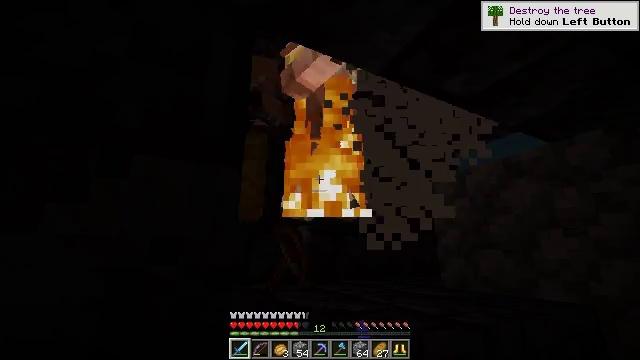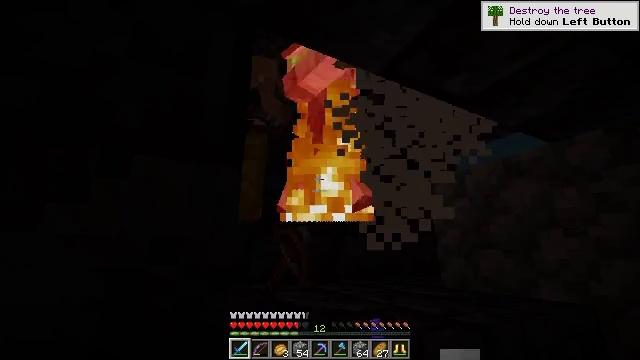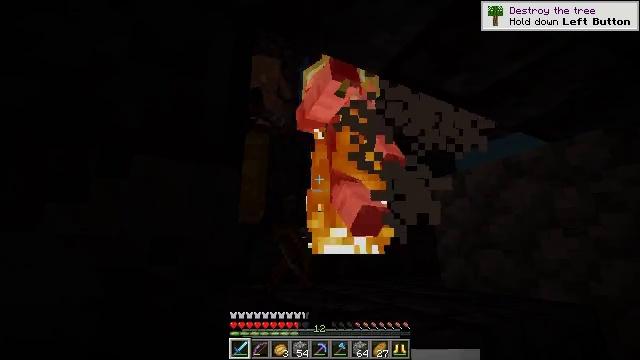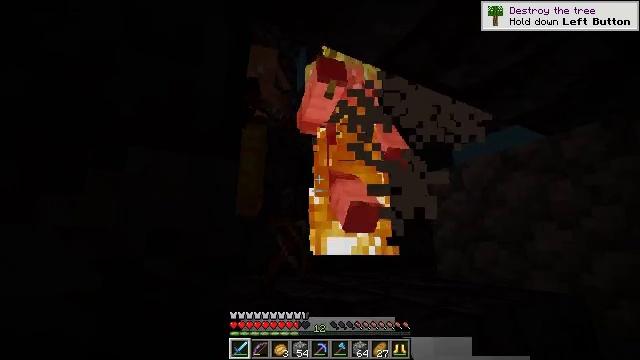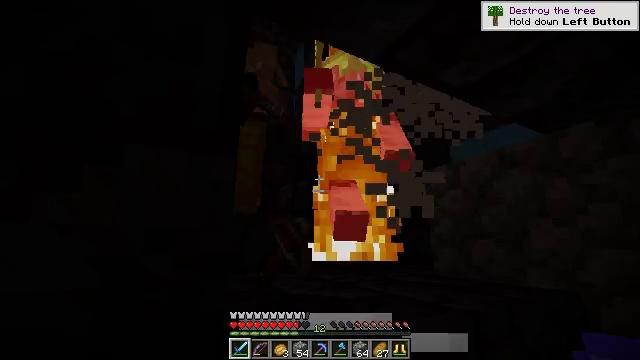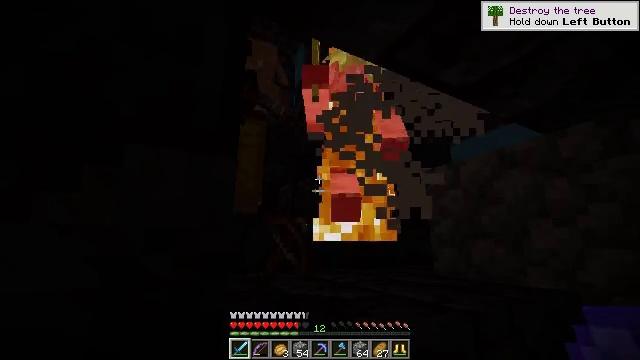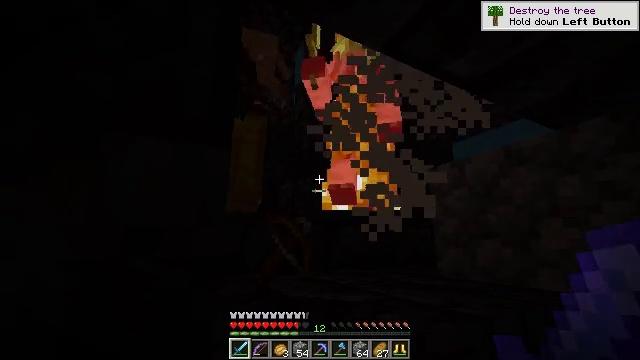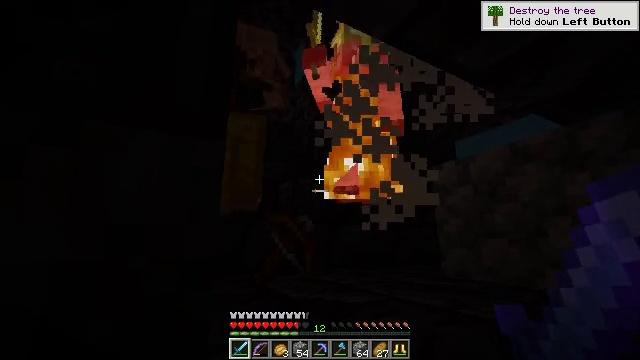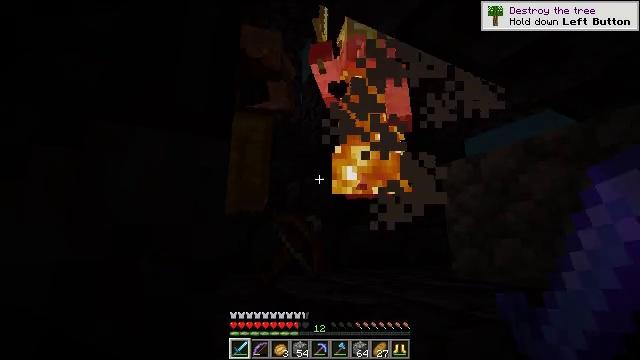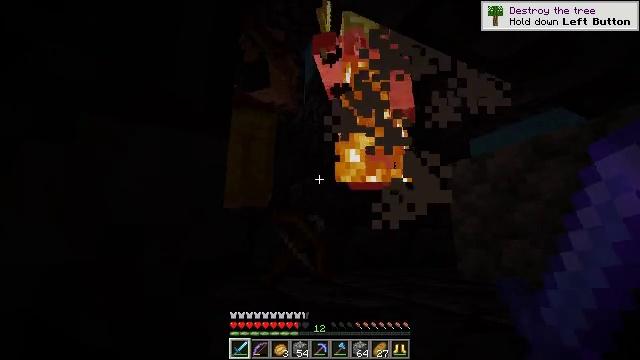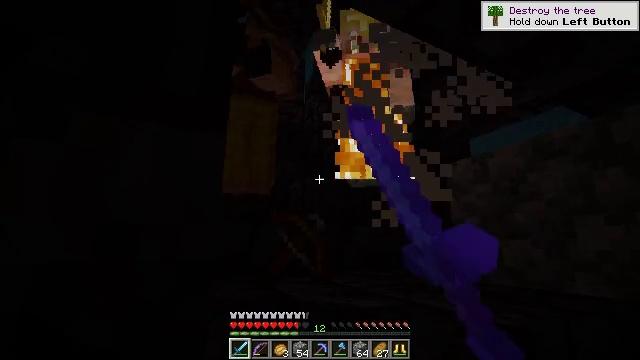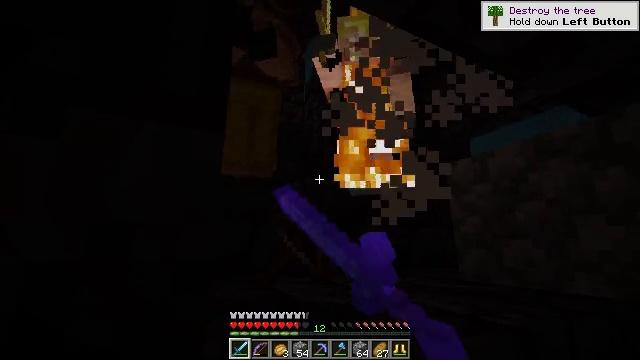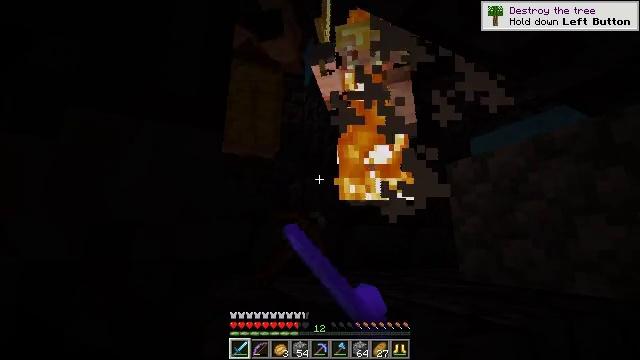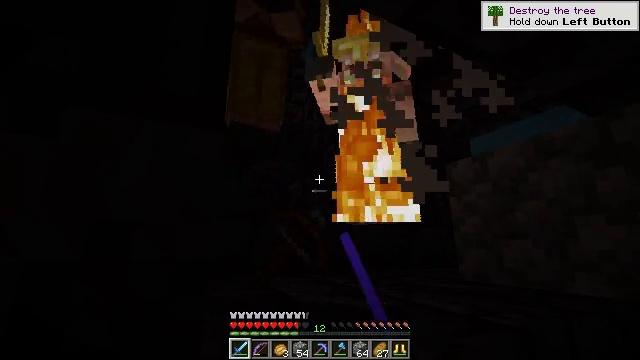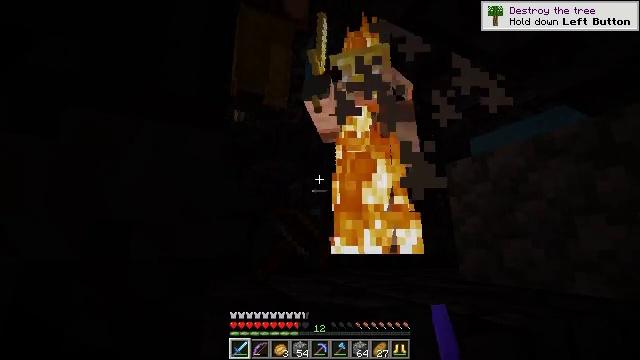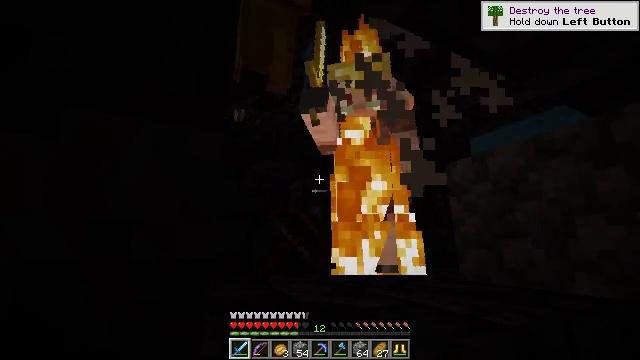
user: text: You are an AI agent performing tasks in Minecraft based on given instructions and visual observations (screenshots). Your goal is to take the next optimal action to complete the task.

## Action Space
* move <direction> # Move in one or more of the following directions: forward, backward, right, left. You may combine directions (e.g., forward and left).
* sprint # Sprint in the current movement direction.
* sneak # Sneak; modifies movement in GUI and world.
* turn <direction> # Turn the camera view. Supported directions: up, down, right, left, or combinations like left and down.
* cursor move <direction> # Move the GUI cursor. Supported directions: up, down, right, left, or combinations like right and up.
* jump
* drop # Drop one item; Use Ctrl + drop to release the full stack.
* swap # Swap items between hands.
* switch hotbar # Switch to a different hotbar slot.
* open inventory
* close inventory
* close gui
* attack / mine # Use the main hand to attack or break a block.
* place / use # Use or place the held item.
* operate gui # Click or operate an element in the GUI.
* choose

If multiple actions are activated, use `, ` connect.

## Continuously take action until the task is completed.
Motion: motion action
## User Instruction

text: Kill a piglin.
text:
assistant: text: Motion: sneak
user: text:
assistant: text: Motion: sneak
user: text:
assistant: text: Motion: sneak, turn down
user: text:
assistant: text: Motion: sneak
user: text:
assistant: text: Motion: move forward, sneak
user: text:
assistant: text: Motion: move forward, sneak
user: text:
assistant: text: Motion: move forward, sneak
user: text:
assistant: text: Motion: sneak, turn left
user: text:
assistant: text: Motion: sneak, attack / mine
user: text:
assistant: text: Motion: sneak, attack / mine
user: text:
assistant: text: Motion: sneak, attack / mine
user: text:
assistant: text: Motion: sneak, attack / mine
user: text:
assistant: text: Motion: sneak
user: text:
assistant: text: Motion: sneak
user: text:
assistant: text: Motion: sneak
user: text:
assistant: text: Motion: sneak
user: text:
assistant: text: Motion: sneak
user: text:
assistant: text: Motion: sneak
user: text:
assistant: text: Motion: sneak, turn left
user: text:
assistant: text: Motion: sneak, turn left and up
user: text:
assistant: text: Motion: move forward, sneak, turn up
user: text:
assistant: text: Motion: move forward, sneak
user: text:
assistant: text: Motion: move forward, sneak, attack / mine
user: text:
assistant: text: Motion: sneak, attack / mine
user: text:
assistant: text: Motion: sneak, attack / mine
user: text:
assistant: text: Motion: sneak, turn right
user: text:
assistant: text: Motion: sneak, turn right and down
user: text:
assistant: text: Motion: sneak